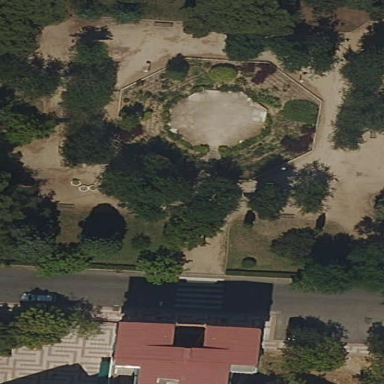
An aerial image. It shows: Lovely park for leisure and relaxation.